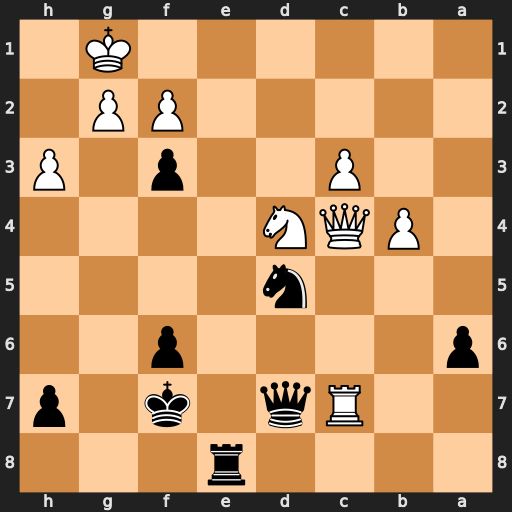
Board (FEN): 4r3/2Rq1k1p/p4p2/3n4/1PQN4/2P2p1P/5PP1/6K1
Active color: b
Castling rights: -
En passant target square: -
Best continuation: Re1+ Kh2 Qxc7+ Qxc7+ Nxc7